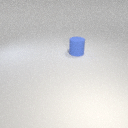
large blue rubber cylinder